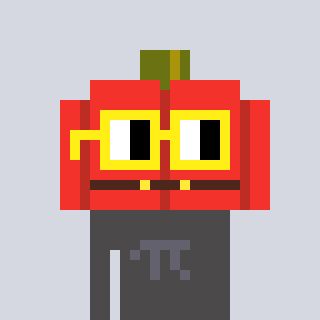
a pixel art character with square yellow glasses, a pumpkin-shaped head and a grayscale-colored body on a cool background